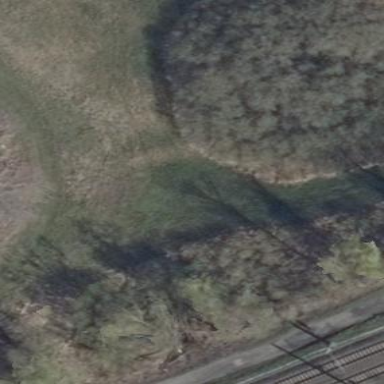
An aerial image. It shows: Patch of scrub vegetation.